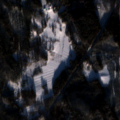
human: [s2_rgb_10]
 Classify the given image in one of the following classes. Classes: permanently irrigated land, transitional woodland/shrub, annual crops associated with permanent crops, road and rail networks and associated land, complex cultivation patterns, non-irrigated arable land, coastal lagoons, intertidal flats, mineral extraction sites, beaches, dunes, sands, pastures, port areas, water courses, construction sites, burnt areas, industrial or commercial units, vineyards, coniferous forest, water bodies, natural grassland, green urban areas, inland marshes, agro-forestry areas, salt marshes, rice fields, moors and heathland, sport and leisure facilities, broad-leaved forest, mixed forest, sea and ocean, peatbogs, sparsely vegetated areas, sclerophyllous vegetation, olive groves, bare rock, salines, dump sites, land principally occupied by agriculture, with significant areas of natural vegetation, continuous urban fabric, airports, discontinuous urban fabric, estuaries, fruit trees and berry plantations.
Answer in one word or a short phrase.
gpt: non-irrigated arable land, land principally occupied by agriculture, with significant areas of natural vegetation, coniferous forest, mixed forest, transitional woodland/shrub